Field crop: maize
Growth stage: 1
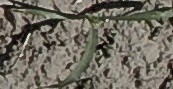
Species: sorghum